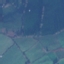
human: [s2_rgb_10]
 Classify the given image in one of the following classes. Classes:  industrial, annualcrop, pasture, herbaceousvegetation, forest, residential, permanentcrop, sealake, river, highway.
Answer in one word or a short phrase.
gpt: Pasture